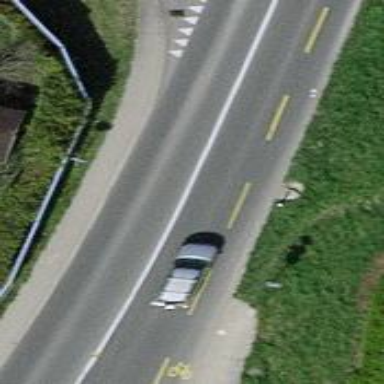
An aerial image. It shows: Asphalt secondary road with dedicated lane for cyclists on both sides.